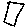
Label: square